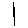
Label: line